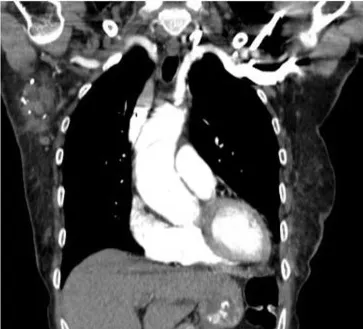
Coronal CT images with contrast.
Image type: radiology (ct)